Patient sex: F
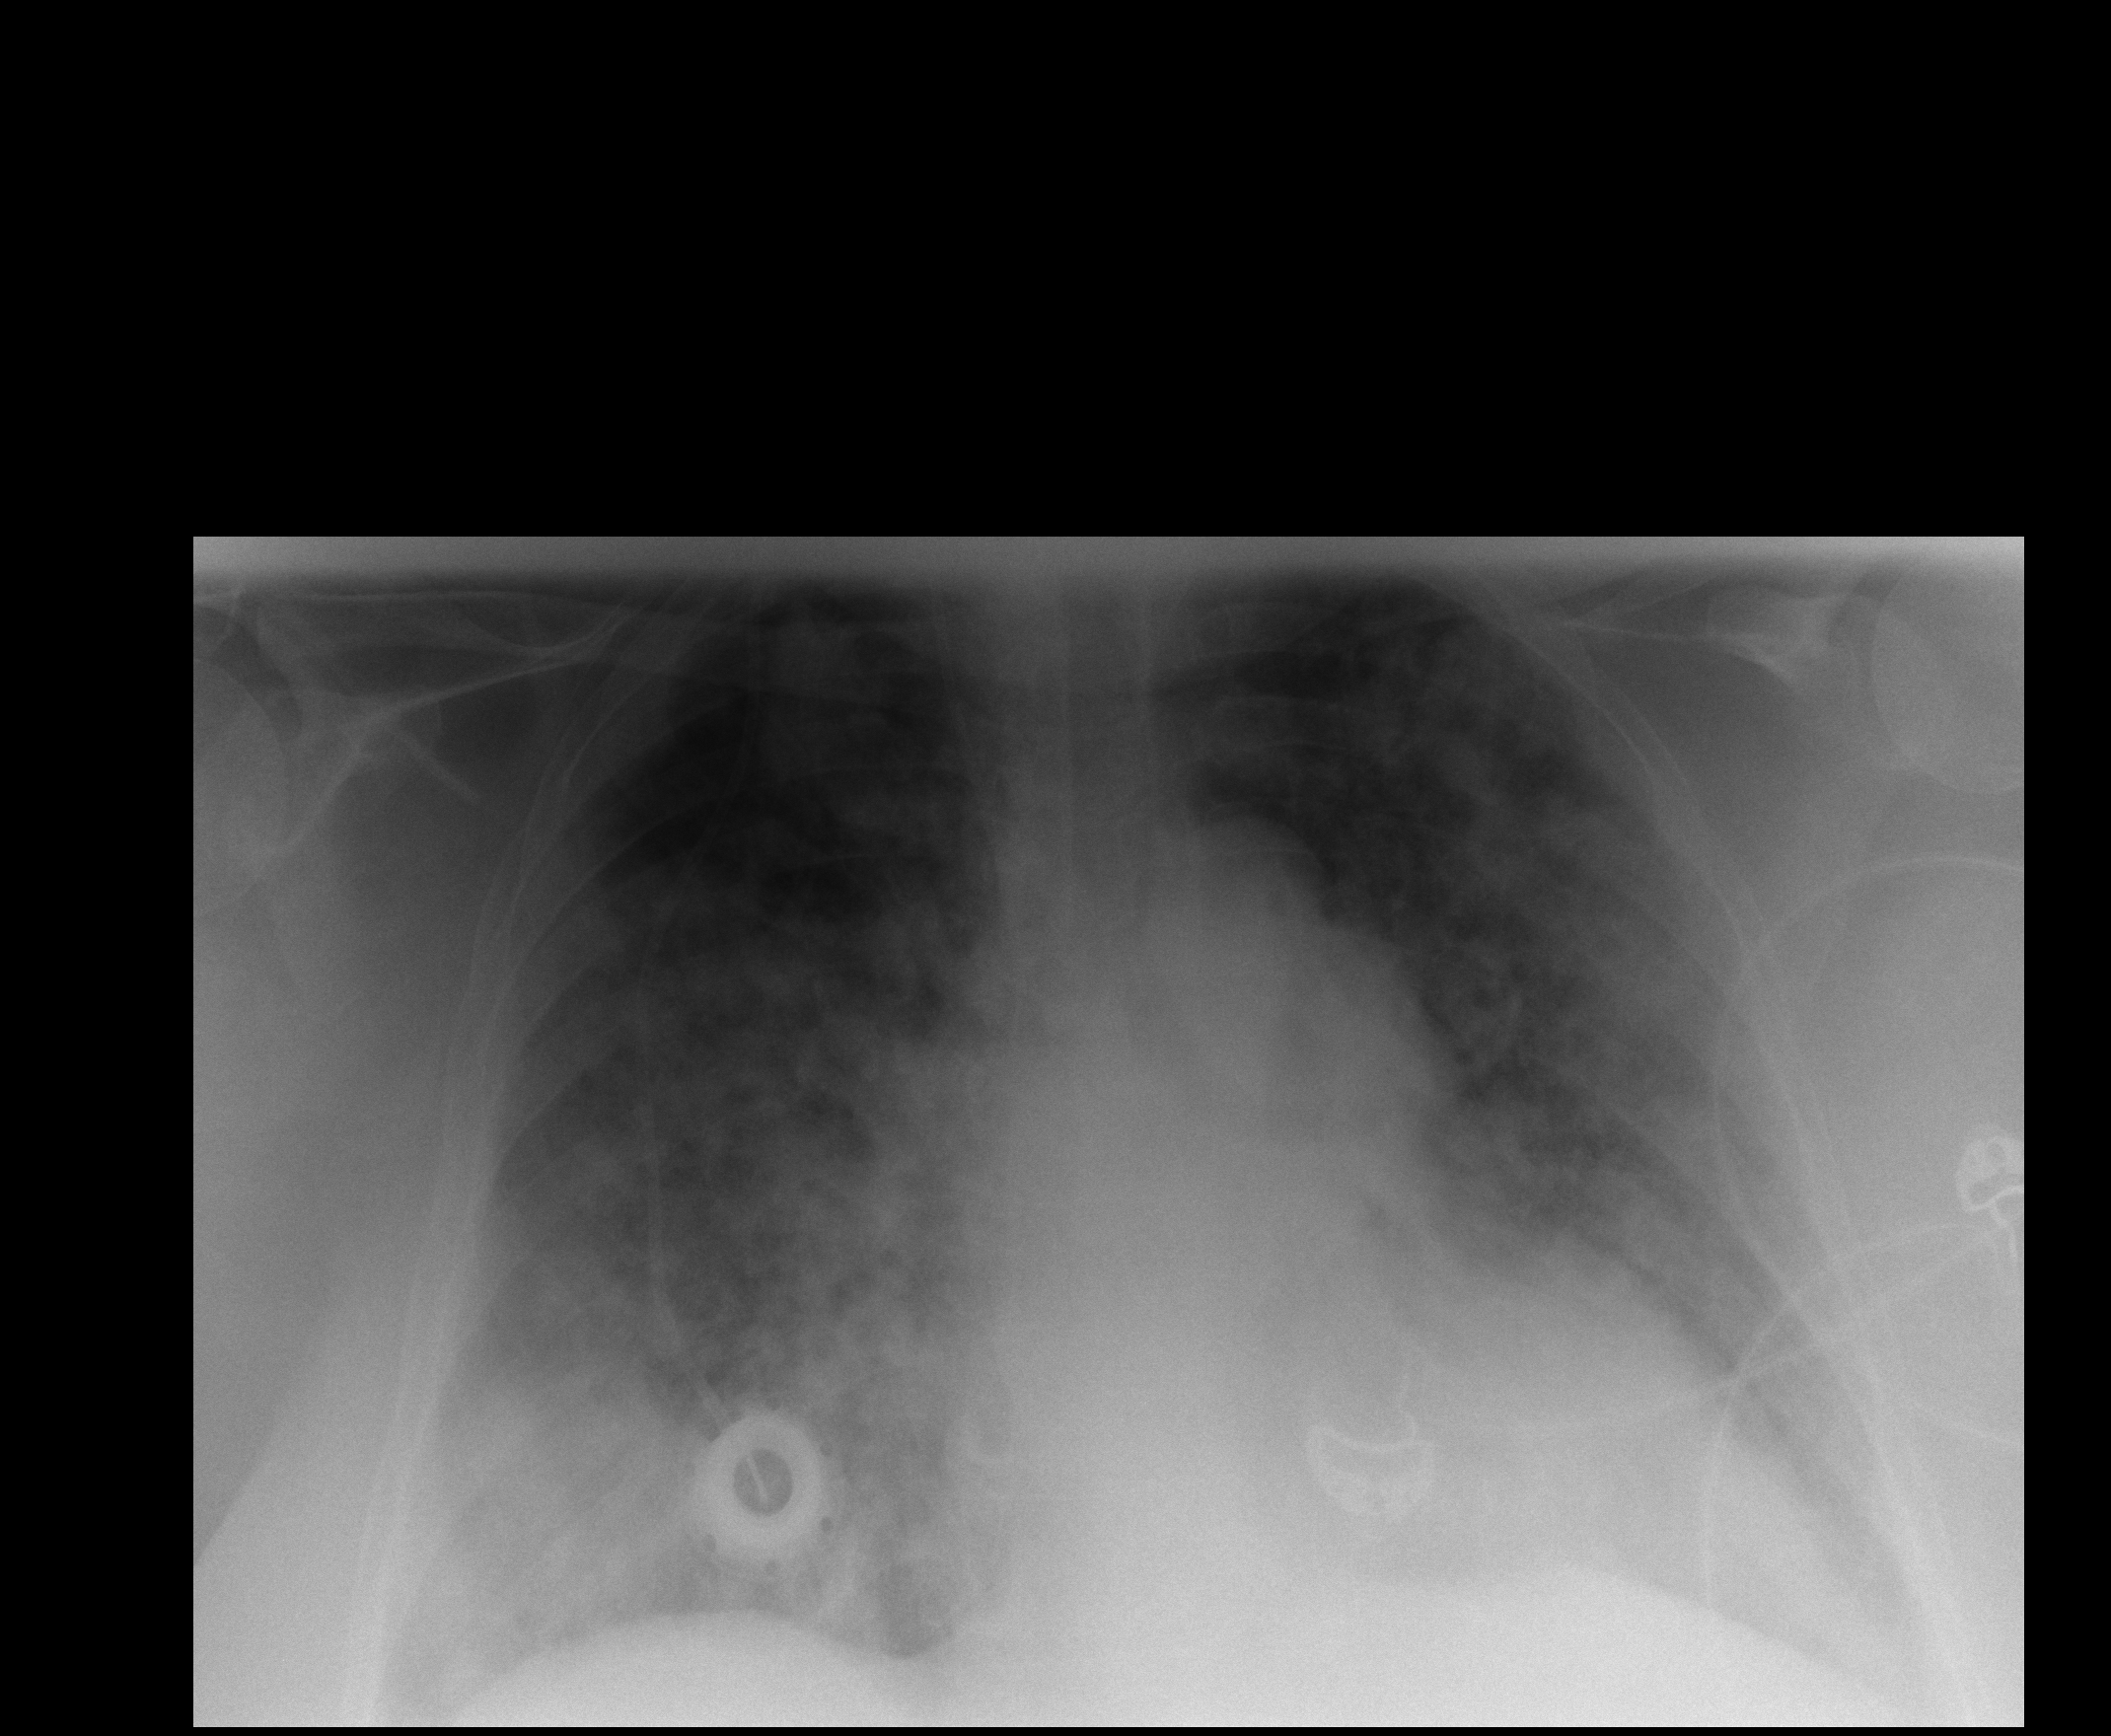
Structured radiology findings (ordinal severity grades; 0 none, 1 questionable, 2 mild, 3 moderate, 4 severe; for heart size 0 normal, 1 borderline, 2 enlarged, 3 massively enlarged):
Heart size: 0
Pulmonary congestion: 0
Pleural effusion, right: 0
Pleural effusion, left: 0
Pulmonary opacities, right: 3
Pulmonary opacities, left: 3
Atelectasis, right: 2
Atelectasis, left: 2